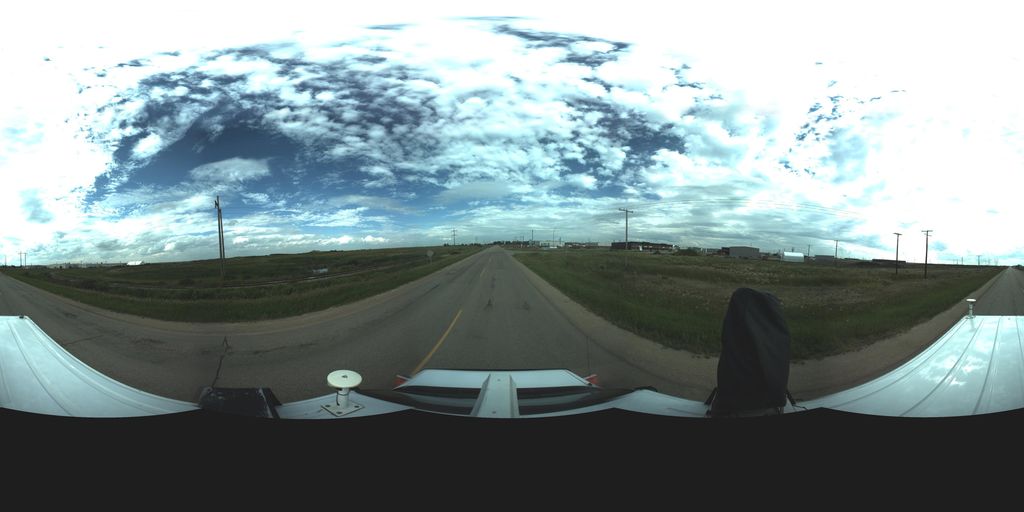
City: saskatoon